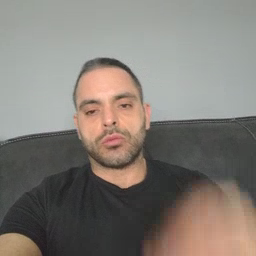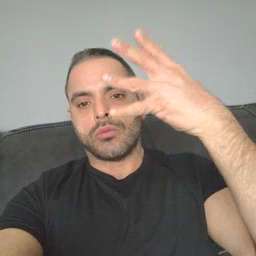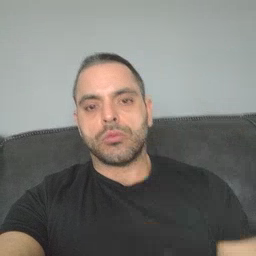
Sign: sun